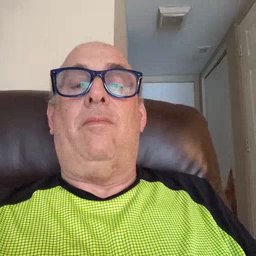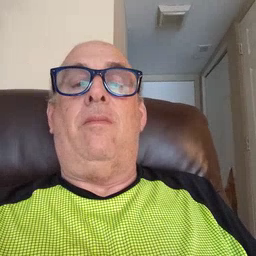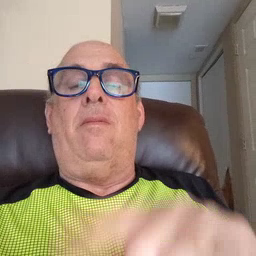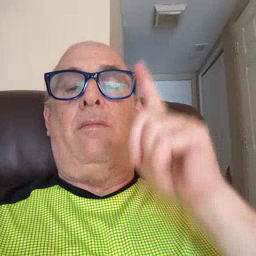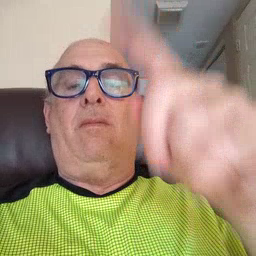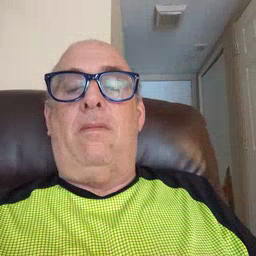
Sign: there